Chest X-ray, PA view. Patient: 65 years old, sex M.
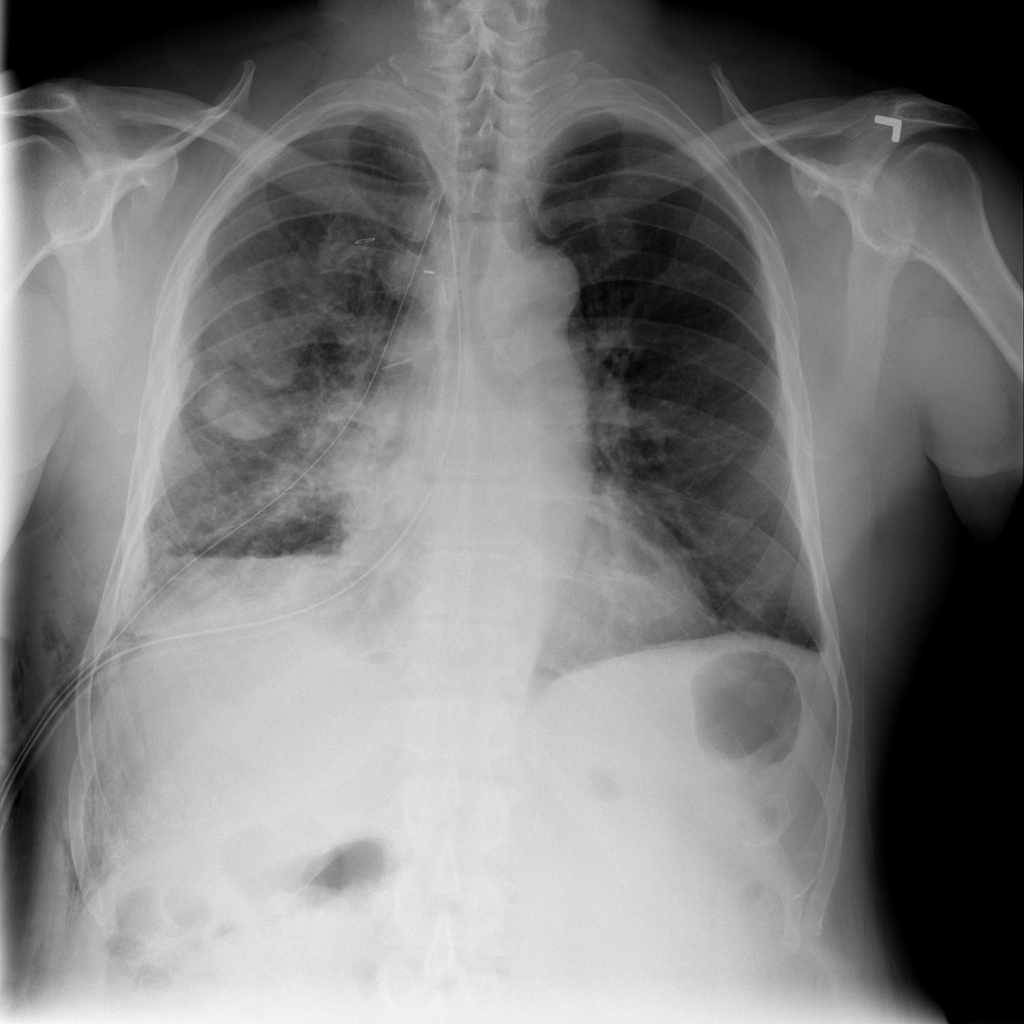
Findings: Emphysema